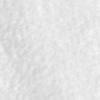
Label: no_change